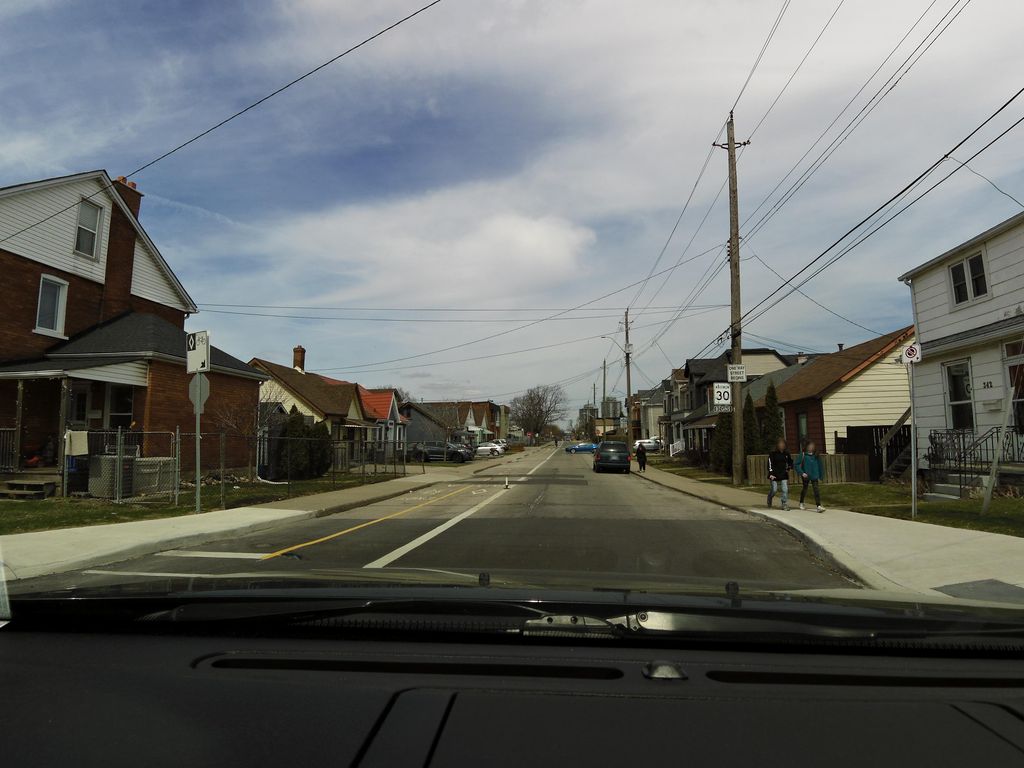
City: hamilton